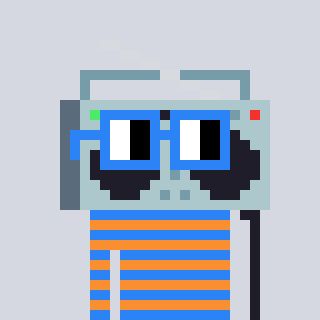
a pixel art character with square blue glasses, a boombox-shaped head and a orange-colored body on a cool background